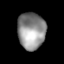
Tissue: lung
Cell type: Epithelial cells
Senescence score: 0.1481
Nuclear area (px): 990
Mean DAPI intensity: 144.71